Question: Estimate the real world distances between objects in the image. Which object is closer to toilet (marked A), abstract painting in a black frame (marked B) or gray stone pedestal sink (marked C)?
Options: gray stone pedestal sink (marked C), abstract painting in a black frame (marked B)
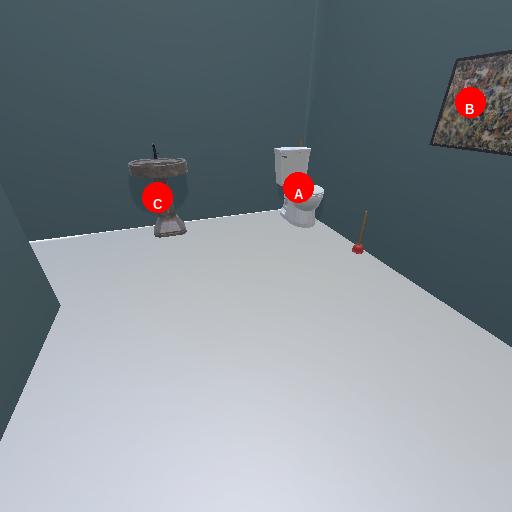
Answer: gray stone pedestal sink (marked C)